九年级 · 解析几何
(本小题8.0分)

如图, 已知正比例函数 $y=2 x$ 的图象与抛物线 $y=a x^{2}+3$ 相交于点 $A(1, b)$.

(1)求 $a$ 与 $b$ 的值;

(2)若点 $B(m, 4)$ 在函数 $y=2 x$ 的图象上，抛物线 $y=a x^{2}+3$ 的顶点是 $C$, 求 $\triangle \mathrm{ABC}$ 的面积;

(3)若点 $P$ 是 $x$ 轴上一个动点, 求当 $\mathrm{PA}+\mathrm{PC}$ 最小时点 $P$ 的坐标.


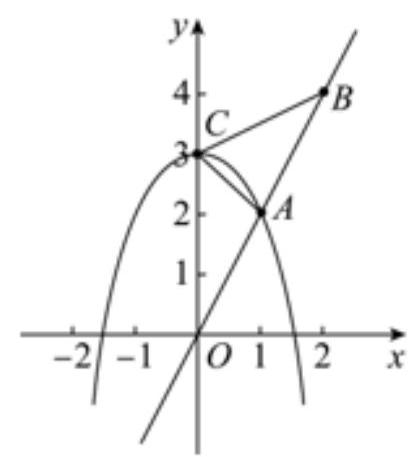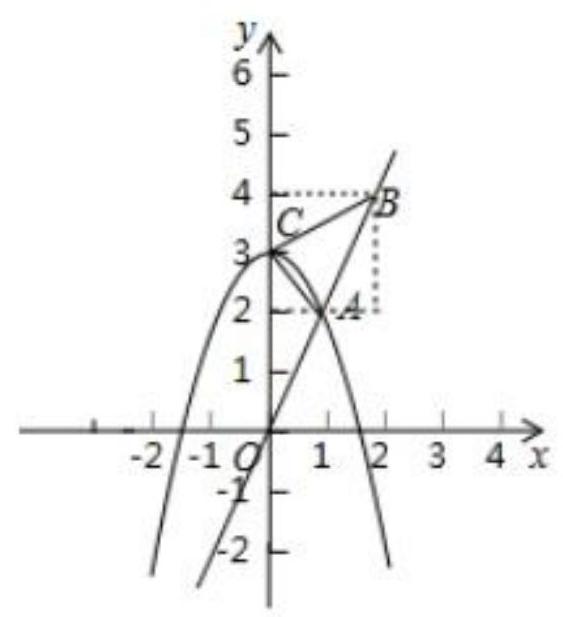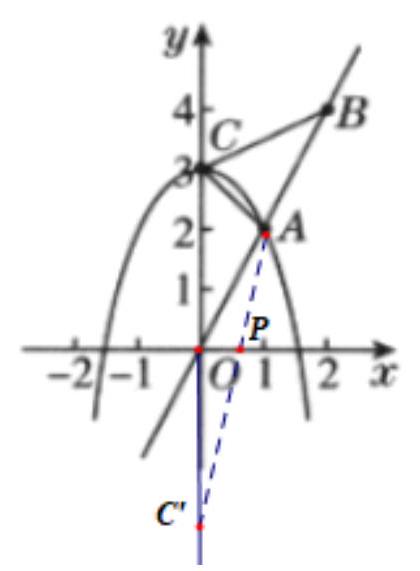
答案: 解: (1) $\because$ 点 $A(1, b)$ 在函数 $y=2 x$ 的图象上,

$\therefore b=2 \times 1=2$,

$\because$ 点 $A(1, b)$ 在拋物线 $y=a x^{2}+3$ 上,

$\therefore 2=a \times 1^{2}+3$,

解得, $a=-1$;

(2)如图

$\because$ 点 $B(m, 4)$ 在函数 $y=2 x$ 的图象上,

$\therefore 4=2 m$, 得 $m=2$,

$\therefore$ 点 $B(2,4)$,
$\because$ 拋物线 $y=-x^{2}+3$ 的顶点是 $C$,

$\therefore$ 点 $C(0,3)$,

$\because$ 点 $A$ 的坐标为 $(1,2)$,

$\therefore \triangle A B C$ 的面积是: $2 \times(4-2)-\frac{1 \times(3-2)}{2}-\frac{(2-1) \times(4-2)}{2}-\frac{2 \times(4-3)}{2}=\frac{3}{2}$.

(3)如图

设点 $C$ 关于 $x$ 轴的对称点为 $C^{\prime}$, 则 $C^{\prime}$ 的坐标为 $(0,-3)$,

连接 $A C^{\prime}$ 交 $x$ 轴于点 $P$, 此时 $P A+P C$ 最小,

设直线 $A C^{\prime}$ 的解析式是 $y=k x+n$,

把 $C^{\prime}(0,-3), A(1,2)$ 的坐标代入，

得 $\left\{\begin{array}{l}n=-3 \\ k+n=2\end{array}\right.$

解得 $\left\{\begin{array}{l}k=5, \\ n=-3,\end{array}\right.$

$\therefore y=5 x-3$,

当 $y=5 x-3=0$ 时, $x=\frac{3}{5}$.

$\therefore$ 点 $P$ 的坐标是 $\left(\frac{3}{5}, 0\right)$.

解析: 本题考查一次函数图象上点的坐标特征、二次函数图象上点的坐标特征, 三角形的面积, 轴对称的最短路线问题, 解答本题的关键是明确题意, 利用数形结合的思想解答.

(1)根据函数 $y=2 x$ 与抛物线 $y=a x^{2}+3$ 相交于点 $A(1, b)$, 可以求得 $a 、 b$ 的值;

(2)根据函数图象和点 $A 、 B 、 C$ 的坐标可以求得 $\triangle A B C$ 的面积.

(3)根据题意先作出点 $P$, 再求得点 $P$ 坐标即可.